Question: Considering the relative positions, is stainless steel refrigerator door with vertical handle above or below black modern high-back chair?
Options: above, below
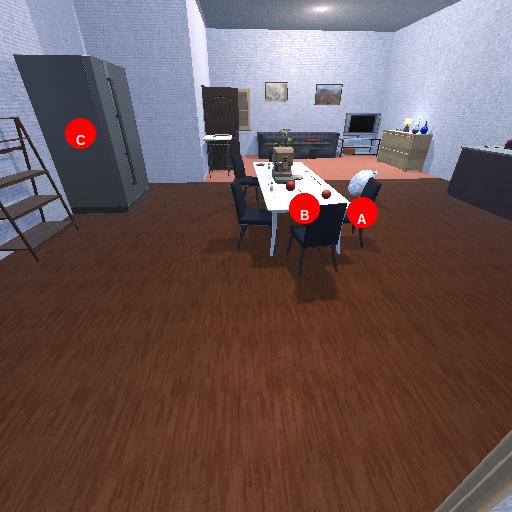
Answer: above